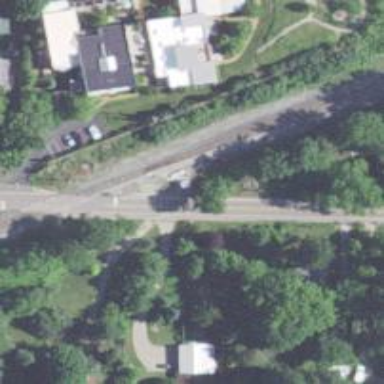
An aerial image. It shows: Railway spur junction.